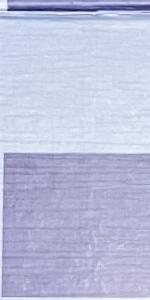
Label: Empty